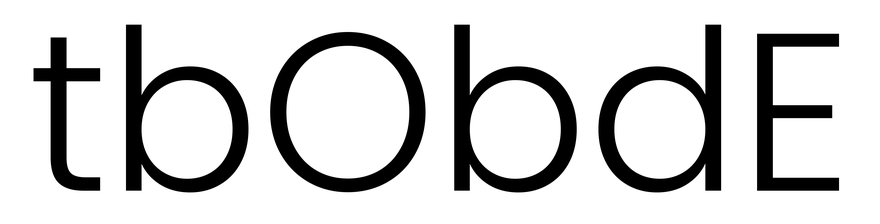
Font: Poppins-Light